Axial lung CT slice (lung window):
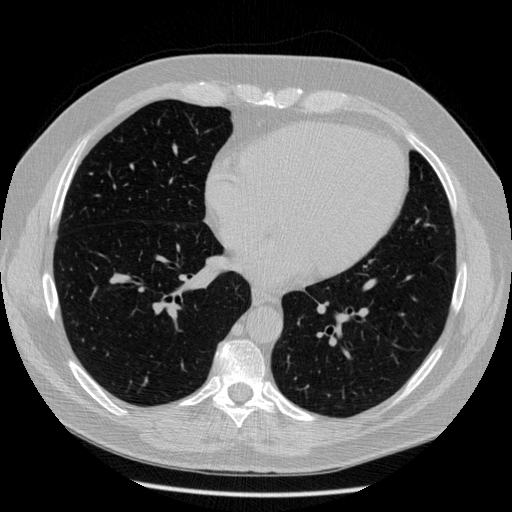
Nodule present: no